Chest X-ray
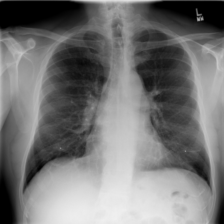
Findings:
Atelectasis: positive
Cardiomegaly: negative
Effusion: negative
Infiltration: negative
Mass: negative
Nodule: negative
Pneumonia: negative
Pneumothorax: negative
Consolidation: negative
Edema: negative
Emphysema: negative
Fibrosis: negative
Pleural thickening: negative
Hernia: negative